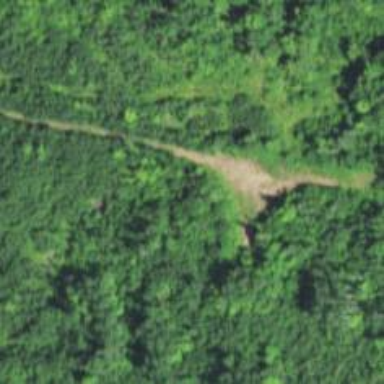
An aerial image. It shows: Abandoned railway.